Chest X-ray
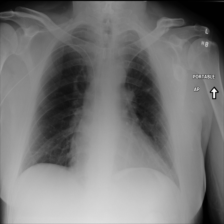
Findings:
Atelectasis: negative
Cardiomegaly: negative
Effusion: negative
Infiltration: negative
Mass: negative
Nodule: negative
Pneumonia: negative
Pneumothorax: negative
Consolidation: negative
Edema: negative
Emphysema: negative
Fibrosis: negative
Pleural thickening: negative
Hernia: negative